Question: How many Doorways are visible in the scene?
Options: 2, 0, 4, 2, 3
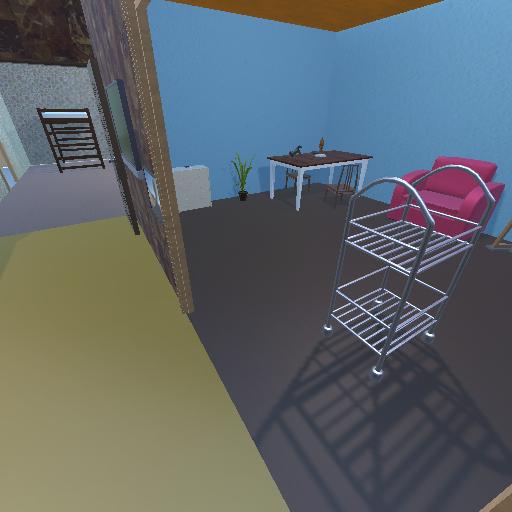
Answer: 2